Interaction volume radius: 5 \u00c5
Interaction volume height: 10 \u00c5
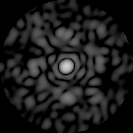
Disorder parameter: 0.7453